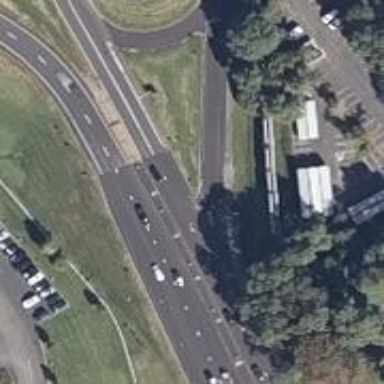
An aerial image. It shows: Primary link highway with asphalt surface.